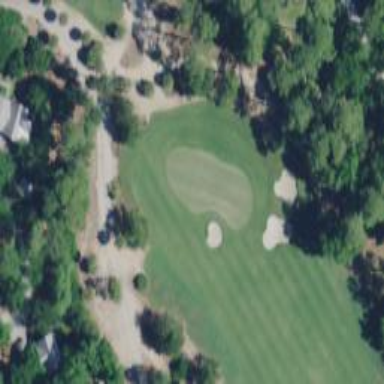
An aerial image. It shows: View of golf hole.